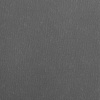
Atmospheric dust classification: dusty